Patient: sex M, age 81
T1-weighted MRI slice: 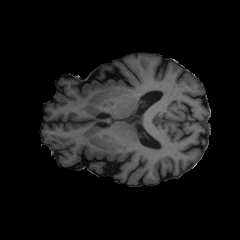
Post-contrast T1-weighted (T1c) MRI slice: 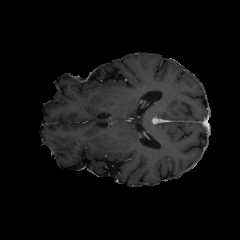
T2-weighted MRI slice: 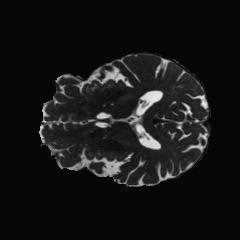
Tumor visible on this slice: no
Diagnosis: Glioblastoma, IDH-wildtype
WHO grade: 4